Chest X-ray. View position: PA
Patient age: 22
Patient sex: M
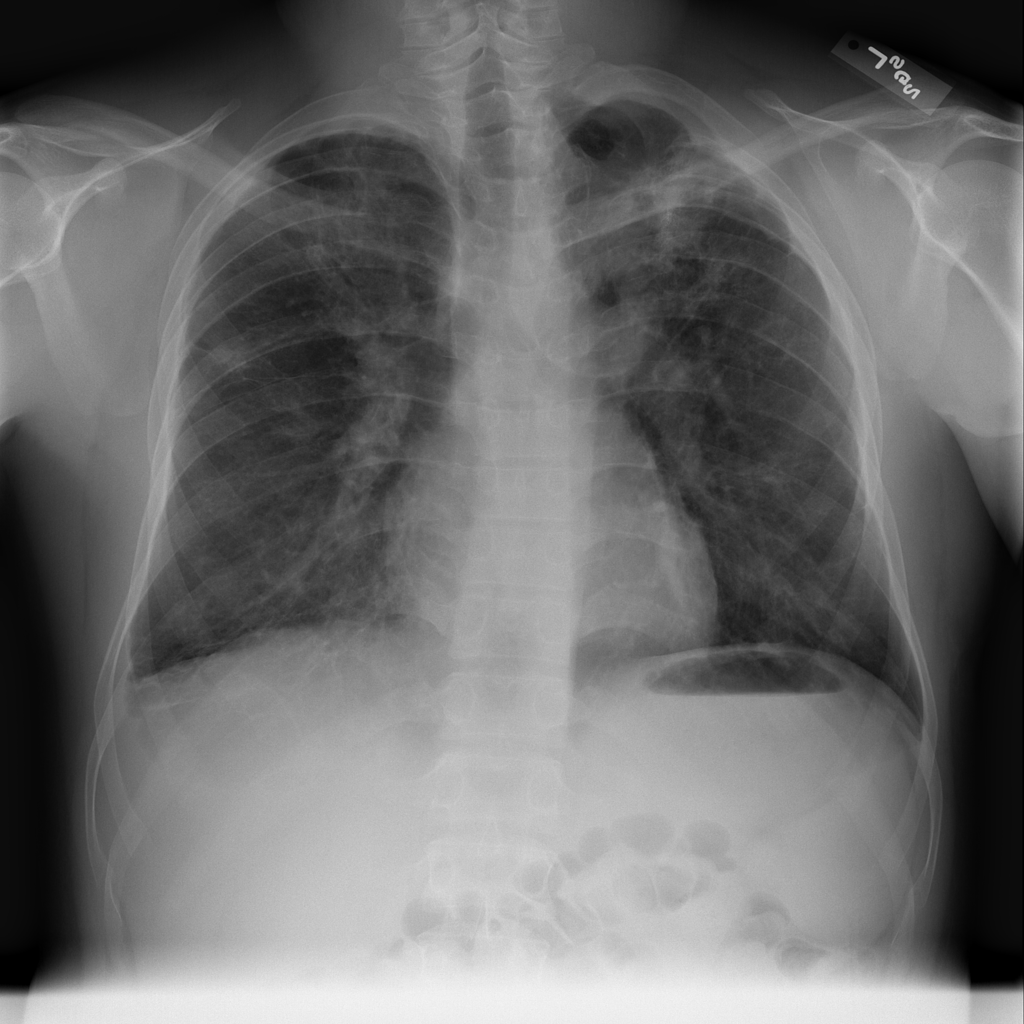
Finding: Pneumothorax